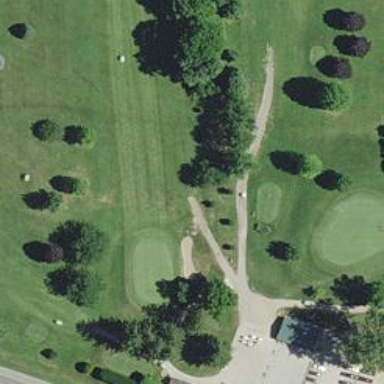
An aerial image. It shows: Golf hole.